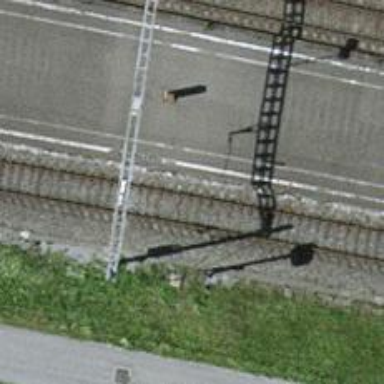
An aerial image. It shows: Railway signal.